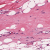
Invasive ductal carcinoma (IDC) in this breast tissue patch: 1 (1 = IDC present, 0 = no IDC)